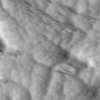
Label: not_dusty